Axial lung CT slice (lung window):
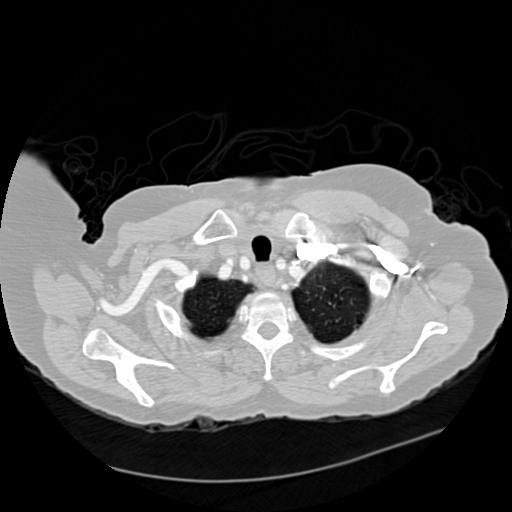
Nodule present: no